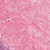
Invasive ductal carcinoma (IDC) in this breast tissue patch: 0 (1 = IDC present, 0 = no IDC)